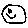
Label: smiley face